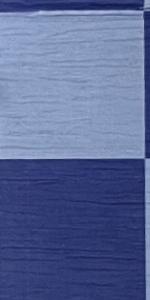
Label: Empty